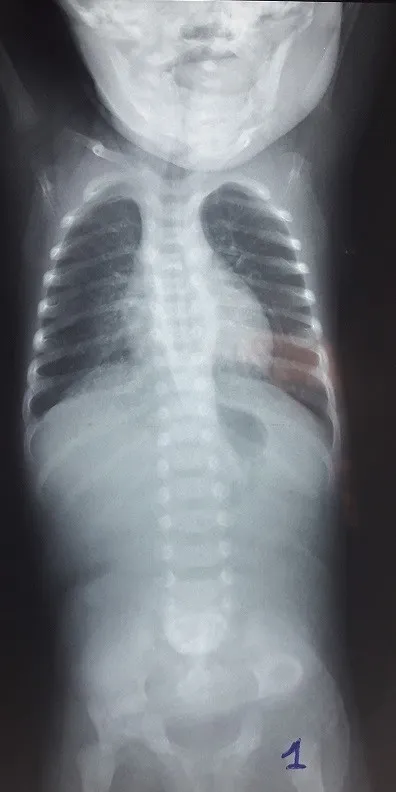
Single bubble sign.
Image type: radiology (x_ray)